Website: apple
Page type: billing-address
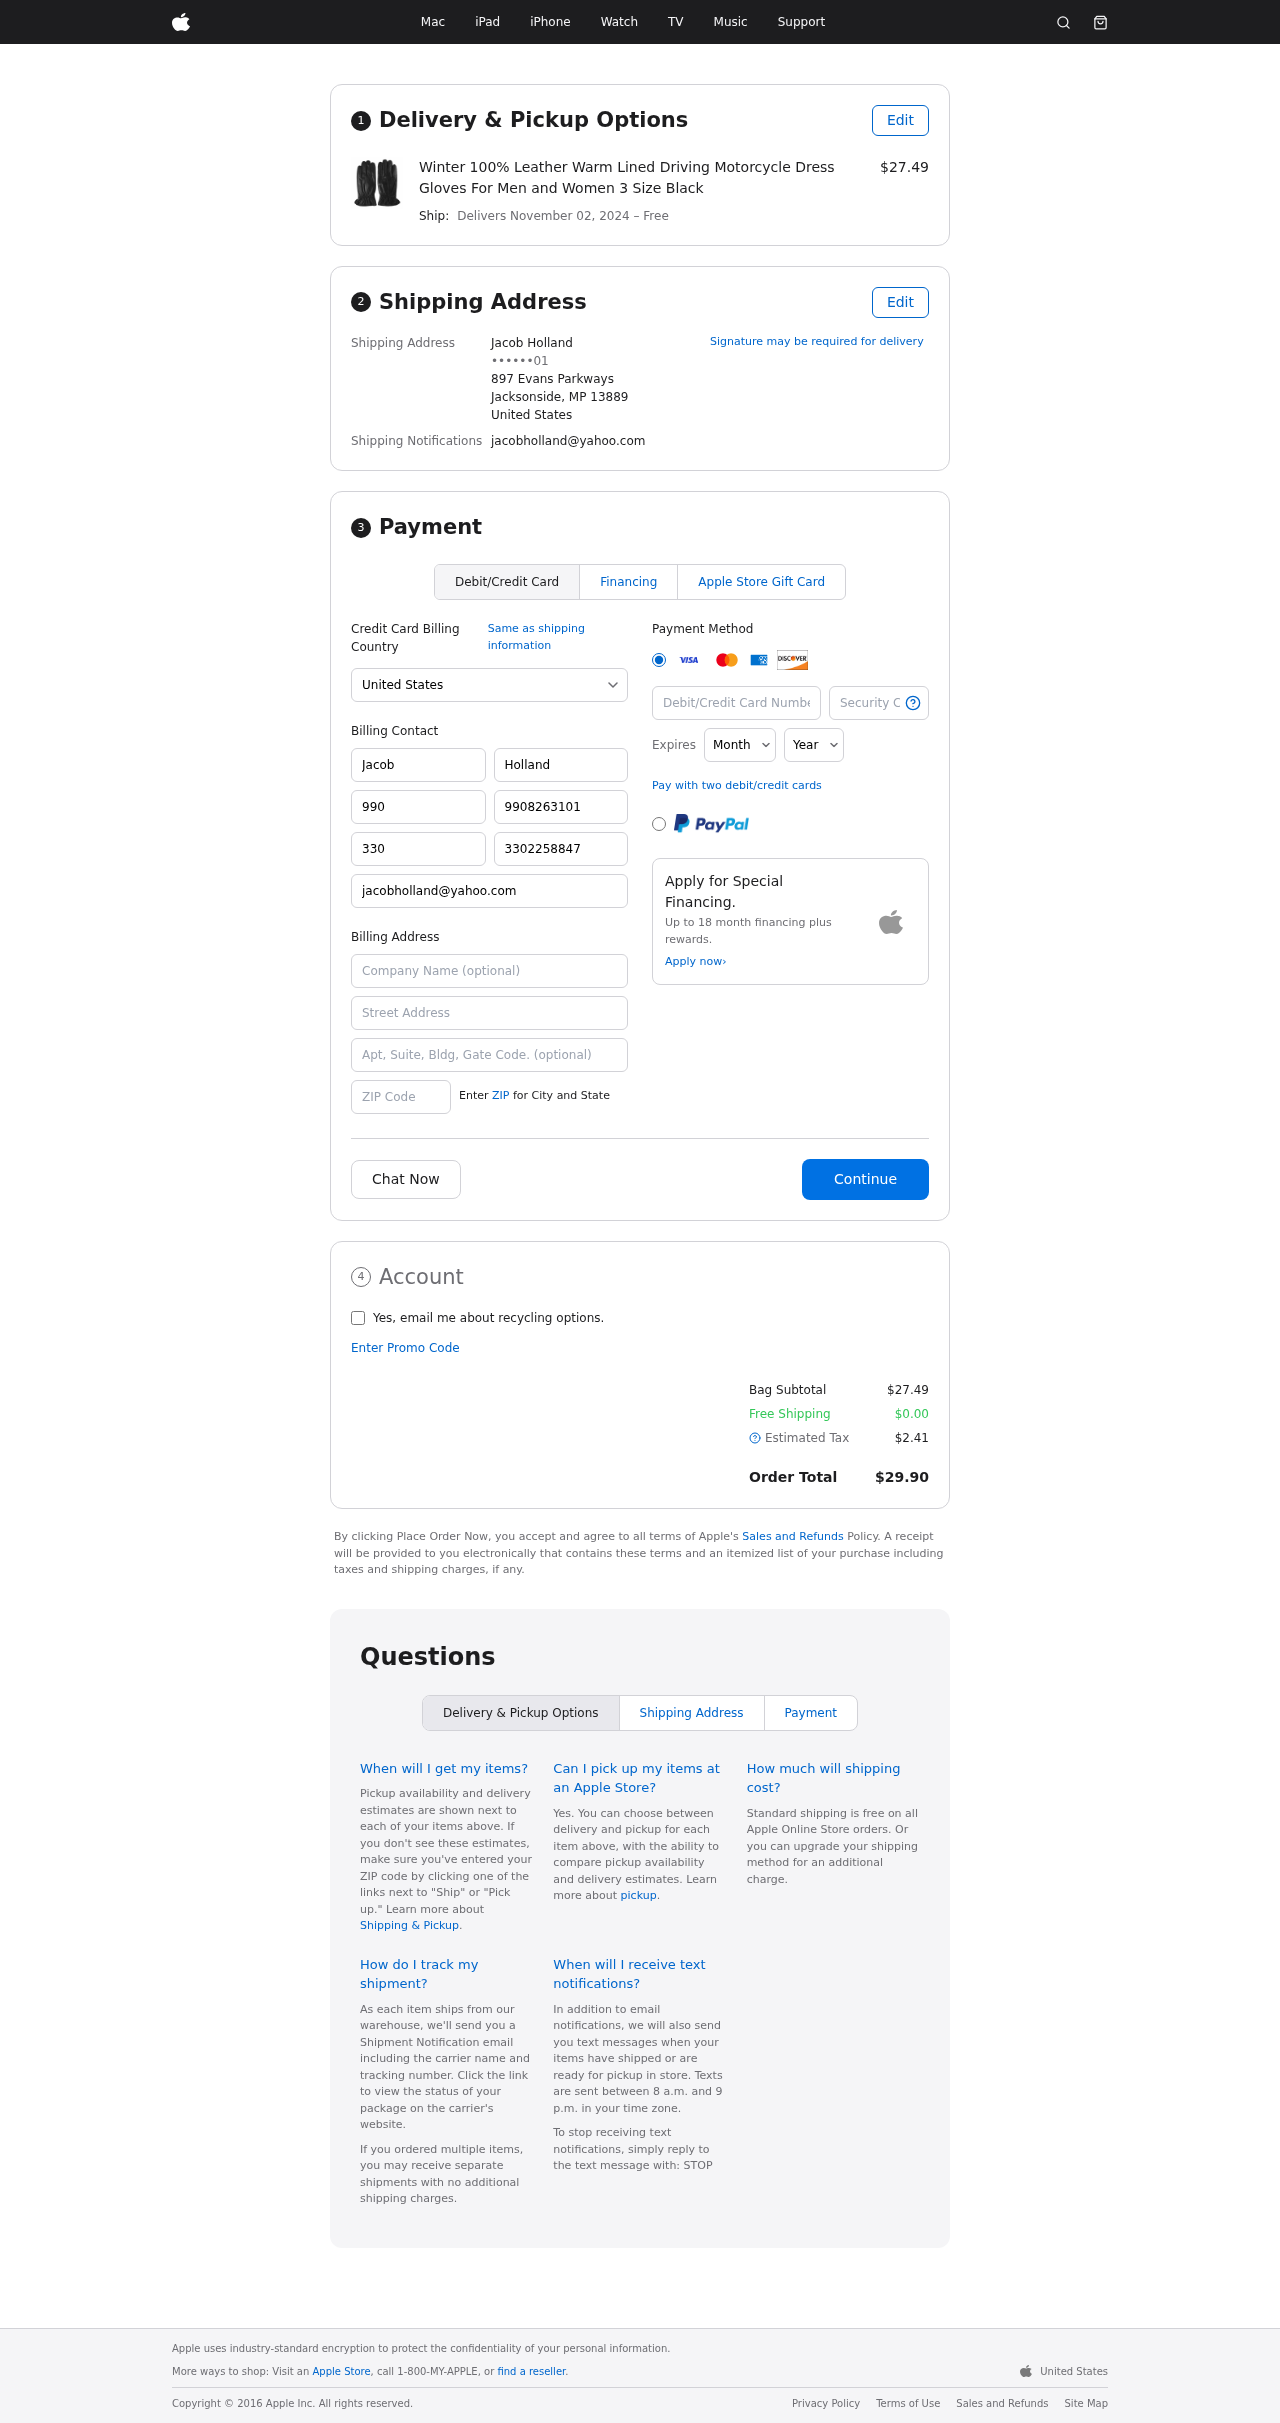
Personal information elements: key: PII_CARD_CVV
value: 065
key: PII_CARD_EXPIRY_MONTH
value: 12
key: PII_CARD_EXPIRY_YEAR
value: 27
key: PII_CARD_NUMBER
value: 2394 1442 4110 7032
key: PII_CITY_STATE_ZIP
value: Jacksonside, MP 13889
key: PII_COUNTRY
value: United States
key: PII_EMAIL
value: jacobholland@yahoo.com
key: PII_FULLNAME
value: Jacob Holland
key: PII_STREET
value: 897 Evans Parkways
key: PII_PHONE_MASKED
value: ••••••01
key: PII_BILLING_FIRSTNAME
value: Jacob
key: PII_BILLING_LASTNAME
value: Holland
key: PII_BILLING_PHONE_AREA
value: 990
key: PII_BILLING_PHONE
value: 9908263101
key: PII_BILLING_PHONE_ALT_AREA
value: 330
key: PII_BILLING_PHONE_ALT
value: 3302258847
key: PII_BILLING_EMAIL
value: jacobholland@yahoo.com
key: PII_BILLING_STREET
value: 897 Evans Parkways
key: PII_BILLING_STREET2
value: Apt. 267
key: PII_BILLING_POSTCODE
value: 13889
Product elements: key: PRODUCT1_NAME
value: Winter 100% Leather Warm Lined Driving Motorcycle Dress Gloves For Men and Women 3 Size Black
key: PRODUCT1_PRICE
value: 27.49
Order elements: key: ORDER_DELIVERY_DATE
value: November 02, 2024
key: ORDER_SUBTOTAL
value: $27.49
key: ORDER_SHIPPING_COST
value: $0.00
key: ORDER_TAX
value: $2.41
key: ORDER_TOTAL
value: $29.90